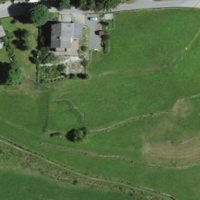
EUNIS habitat code: 26
Species observed at this site:
Corvus corone
Cepaea hortensis
Passer domesticus
Buteo buteo
Columba palumbus
Cosmorhoe ocellata
Dryocopus martius
Pica pica
Regulus regulus
Passer italiae
Motacilla alba
Delichon urbicum
Periparus ater